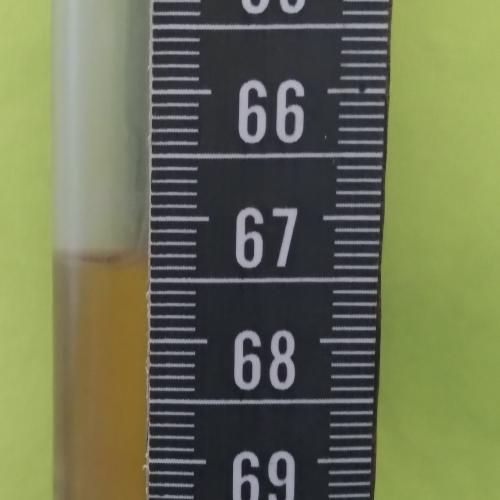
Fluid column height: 67.3 cm